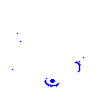
Particle: proton